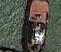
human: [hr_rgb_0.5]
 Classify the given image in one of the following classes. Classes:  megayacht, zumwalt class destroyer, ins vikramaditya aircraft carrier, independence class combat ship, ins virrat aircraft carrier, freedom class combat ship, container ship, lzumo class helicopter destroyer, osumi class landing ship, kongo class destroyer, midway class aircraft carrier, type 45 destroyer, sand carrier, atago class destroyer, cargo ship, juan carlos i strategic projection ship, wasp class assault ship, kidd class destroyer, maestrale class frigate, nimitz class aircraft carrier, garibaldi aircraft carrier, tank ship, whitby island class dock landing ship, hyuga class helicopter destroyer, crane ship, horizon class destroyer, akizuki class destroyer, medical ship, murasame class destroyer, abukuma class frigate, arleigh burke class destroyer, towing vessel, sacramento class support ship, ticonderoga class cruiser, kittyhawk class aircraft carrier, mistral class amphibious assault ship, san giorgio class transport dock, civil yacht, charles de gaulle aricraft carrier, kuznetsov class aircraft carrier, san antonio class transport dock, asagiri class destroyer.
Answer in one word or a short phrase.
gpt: Towing vessel